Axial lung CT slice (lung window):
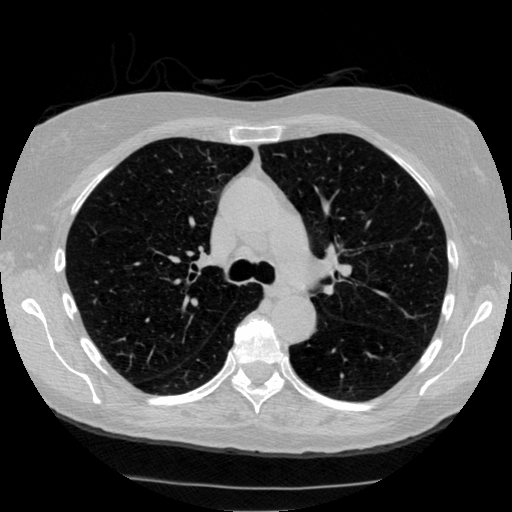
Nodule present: no